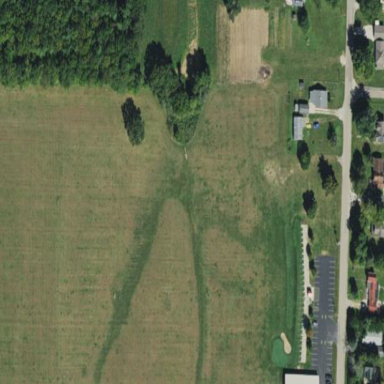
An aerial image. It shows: Grassy area used as driving range for golf.